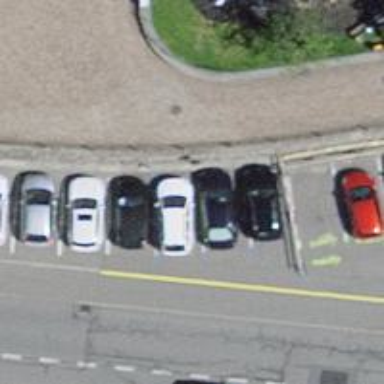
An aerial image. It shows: Building designed for bicycle parking.